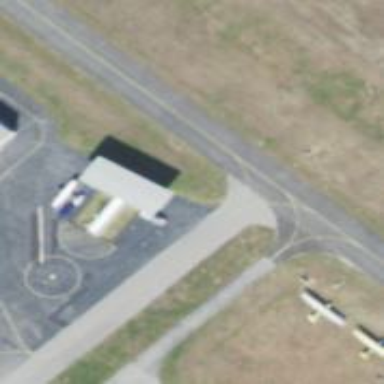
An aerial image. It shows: Image of taxiway at airport.